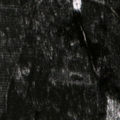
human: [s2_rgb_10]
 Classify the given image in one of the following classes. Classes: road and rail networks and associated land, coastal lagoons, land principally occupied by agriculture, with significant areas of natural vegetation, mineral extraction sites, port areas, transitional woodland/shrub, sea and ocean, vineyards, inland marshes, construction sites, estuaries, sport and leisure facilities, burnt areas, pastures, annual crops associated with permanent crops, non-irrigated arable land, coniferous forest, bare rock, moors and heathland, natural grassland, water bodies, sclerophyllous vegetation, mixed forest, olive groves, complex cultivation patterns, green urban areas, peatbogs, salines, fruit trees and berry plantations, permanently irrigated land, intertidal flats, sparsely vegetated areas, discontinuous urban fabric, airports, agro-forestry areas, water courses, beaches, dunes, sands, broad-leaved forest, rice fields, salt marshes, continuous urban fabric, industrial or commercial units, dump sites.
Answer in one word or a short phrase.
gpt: coniferous forest